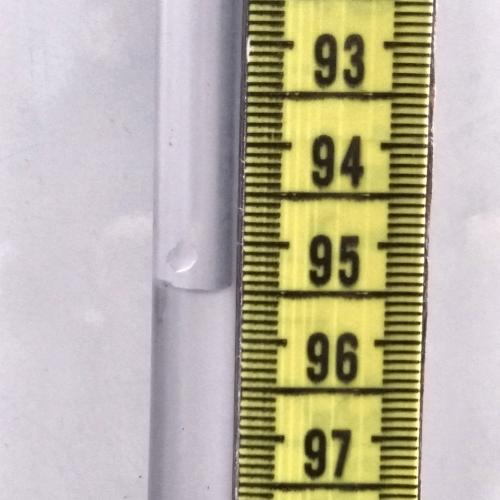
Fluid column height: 95.5 cm